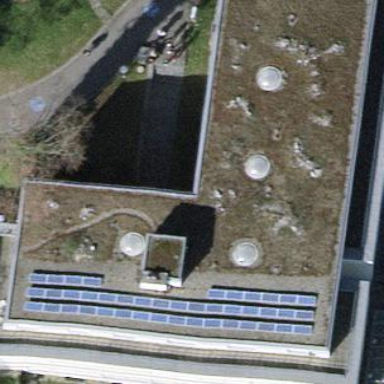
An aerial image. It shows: Building with flat gray rooftop. The building's color is whitesmoke.